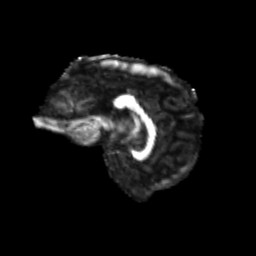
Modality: FA
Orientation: sagittal
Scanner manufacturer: siemens
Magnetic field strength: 3 T
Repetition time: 9.2 s
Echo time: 0.084 s